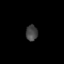
Tissue: skin
Cell type: Epithelial cells
Senescence score: 0.2309
Nuclear area (px): 181
Mean DAPI intensity: 67.757